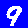
Digit: 9